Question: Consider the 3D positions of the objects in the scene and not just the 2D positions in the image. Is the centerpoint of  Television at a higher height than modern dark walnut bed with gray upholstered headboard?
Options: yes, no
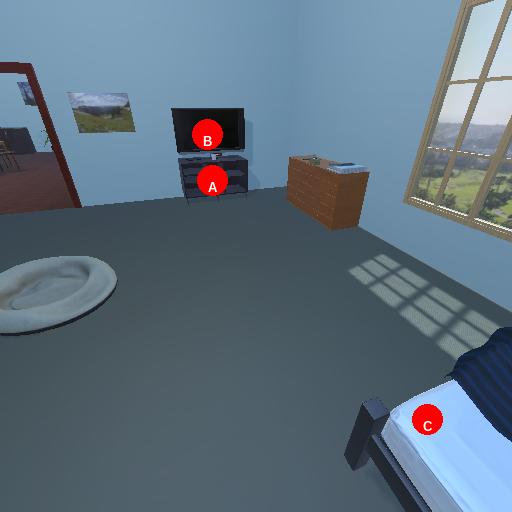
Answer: yes